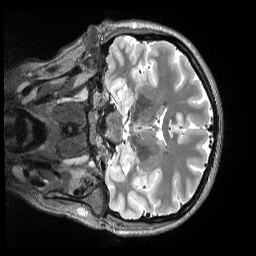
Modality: T2w
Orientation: coronal
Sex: female
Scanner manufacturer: siemens
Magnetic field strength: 3 T
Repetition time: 3.2 s
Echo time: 0.563 s